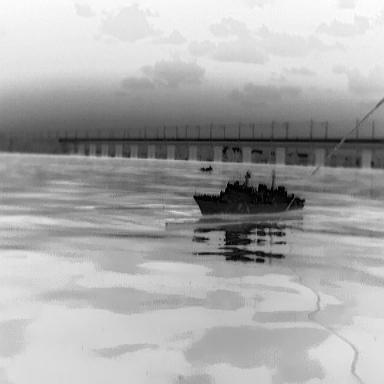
There are two warships in the infrared image.